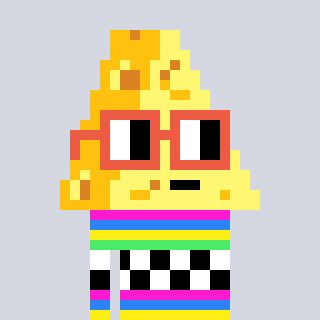
a pixel art character with square orange glasses, a cheese-shaped head and a gunk-colored body on a cool background